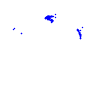
Particle: pion